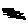
Label: zigzag